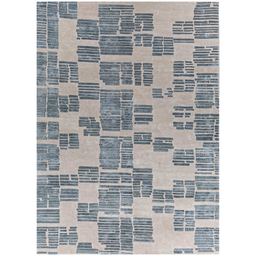
Label: decoration